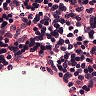
Metastatic tissue present: no